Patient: sex F, age 59
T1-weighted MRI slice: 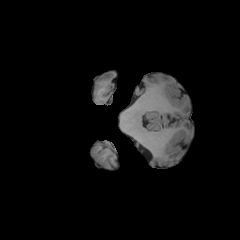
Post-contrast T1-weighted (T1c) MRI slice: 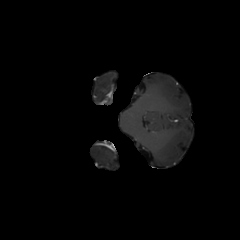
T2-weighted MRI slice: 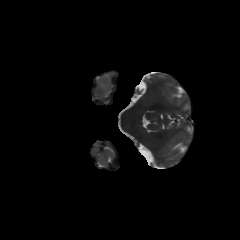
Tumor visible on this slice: no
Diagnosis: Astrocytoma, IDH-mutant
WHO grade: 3